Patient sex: M
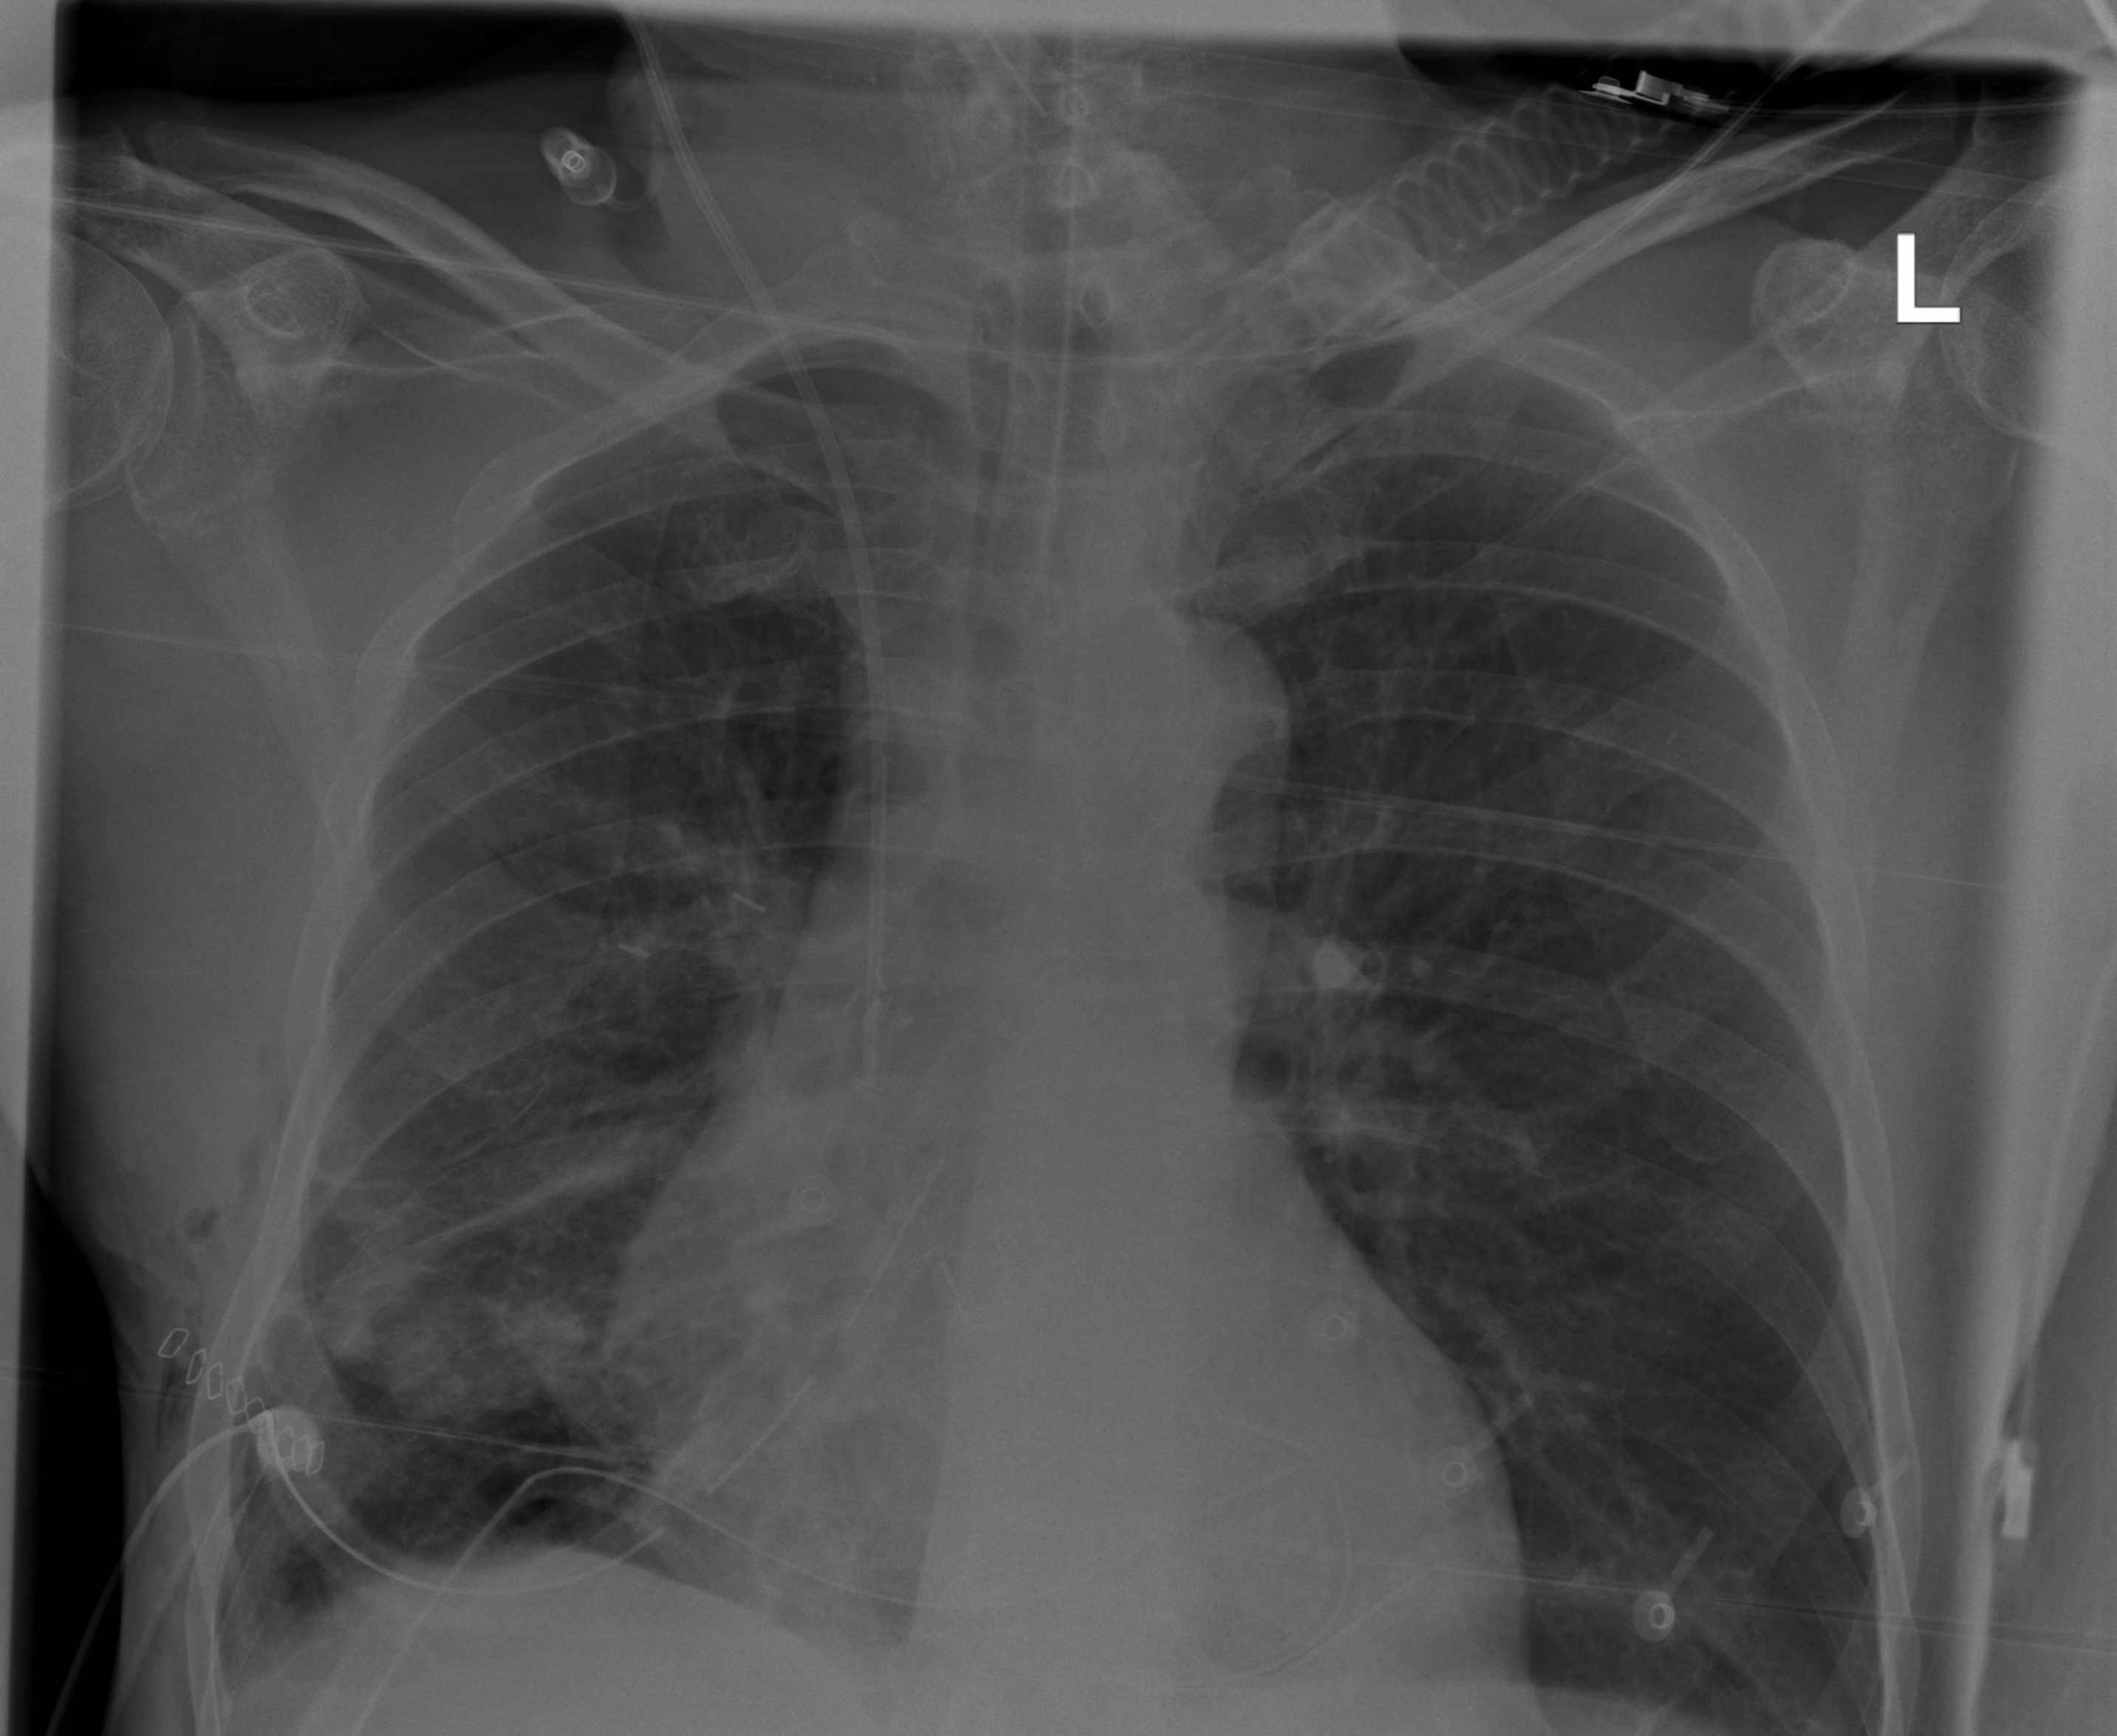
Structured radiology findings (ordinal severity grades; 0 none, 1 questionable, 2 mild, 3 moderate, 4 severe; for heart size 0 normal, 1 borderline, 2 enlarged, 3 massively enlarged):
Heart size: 2
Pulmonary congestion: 1
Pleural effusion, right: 2
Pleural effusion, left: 0
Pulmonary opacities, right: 2
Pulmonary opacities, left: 0
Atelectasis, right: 3
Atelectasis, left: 2